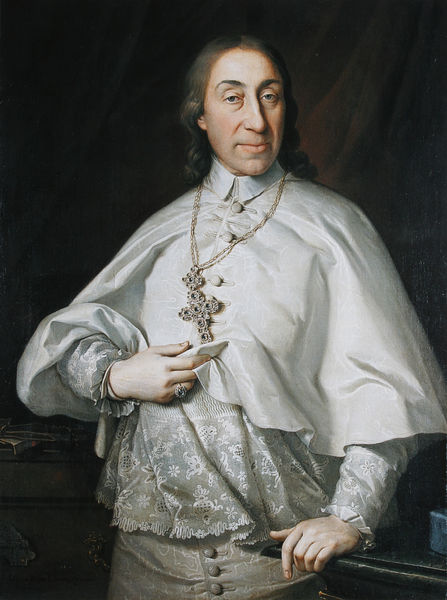
Titel: Bildnis Norbert II. von Spergs, Abt von Stift Wilten
Künstler: Johann Baptist d. Ä. Lampi
Standort: Mainz
Institution: Landesmuseum
Schlagwörter: dunkel, gemälde, hand, kopf, mann, schatten, umhang, weiß, blumen, braun, brust, finger, frankreich, frisur, grau, haar, hintergrund, licht, mund, nase, profil, raum, schmuck, schwarz, stirn, tisch, zimmer, blick, tuch, hemd, arm, arme, augen, blass, falten, gesicht, kleidung, kragen, mensch, samt, silber, spitze, stehen, ärmel, bildnis, herr, hände, portrait, porträt, vorhang, öl, kirche, geistlicher, gewand, gold, haare, kutte, lange haare, mantel, pose, reich, stehend, stoff, adel, saum, person, edelsteine, kinn, knopf, lippe, lippen, locken, ohren, seide, perücke, lächeln, seitlich, bücher, kommode, schrank, kette, farbe, ausdruck, erhaben, bischof, kaiser, könig, falte, ernst, glanz, pupillen, faltenwurf, rüschen, knöpfe, weste, ring, tischkante, stütze, buch, ringe, glaube, kreuz, religion, wei0, stehkragen, herrscher, kardinal, tischplatte, armband, pfarrer, hüfte, antik, aufgestützt, müde, reichtum, mobiliar, blickkontakt, adliger, volant, geknöpft, cape, ablage, beistelltisch, insignien, ornat, würdevoll, christ, schwary, kape, pellerine, albe, kleriker, pabst, bäuchlein, amr, richelieu, pape, tull, hosenknöpfe, mazarin, piviale, lange nase, kollar, ^weiß